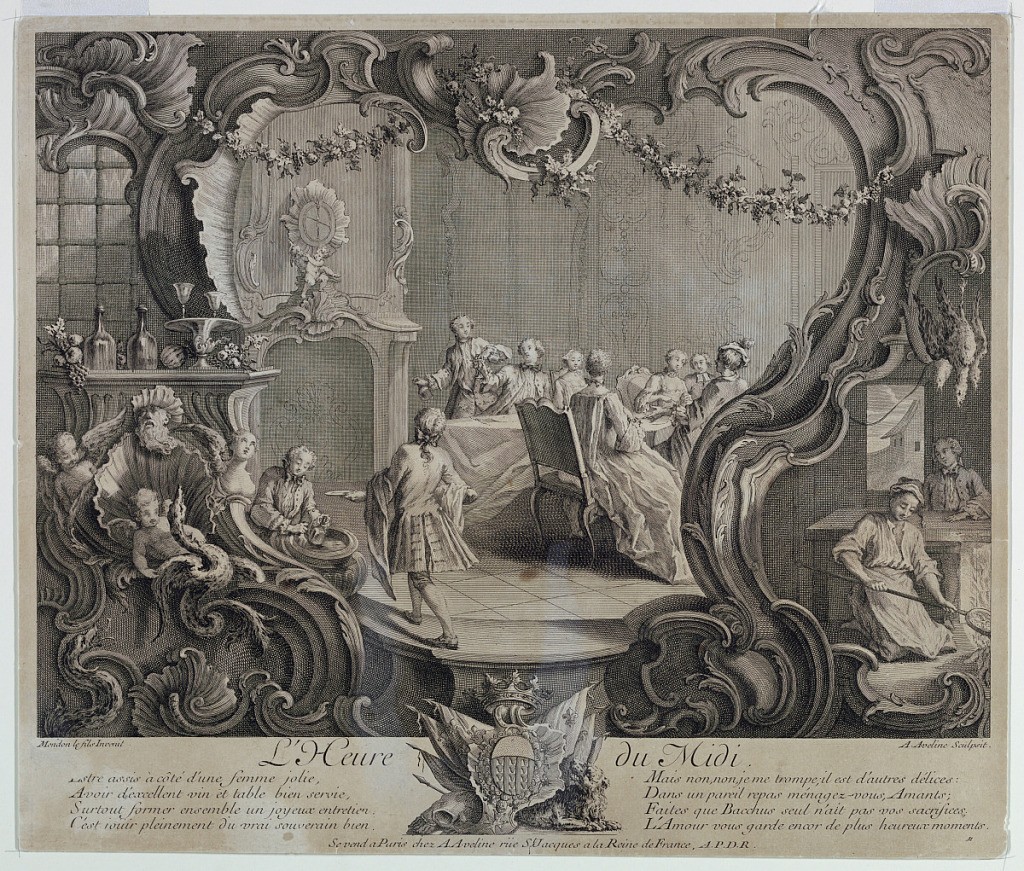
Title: L'Heure du Midi, from a set of the hours of the day
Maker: François-Thomas Mondon, French, 1709 – 1755
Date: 1738
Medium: Engraving and etching on paper
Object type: Print
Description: In a rocaille framing. An unidentified coat of arms bottom center.